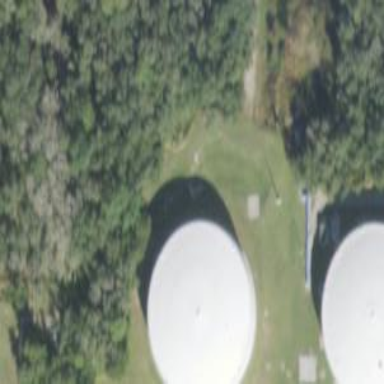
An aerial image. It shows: Storage tank building.